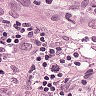
Metastatic tissue present: yes